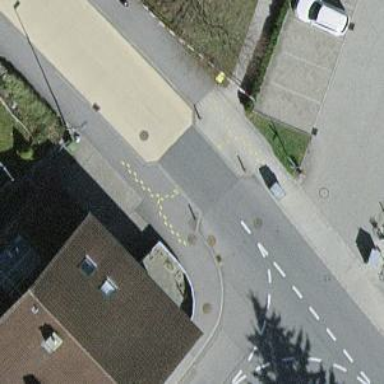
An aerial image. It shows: Unmarked crossing on the road.